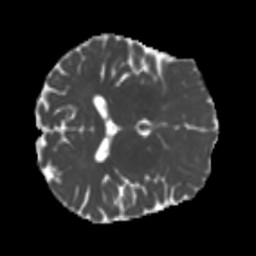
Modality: MD
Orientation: axial
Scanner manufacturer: siemens
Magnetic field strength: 3 T
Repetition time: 4 s
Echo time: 0.0594 s